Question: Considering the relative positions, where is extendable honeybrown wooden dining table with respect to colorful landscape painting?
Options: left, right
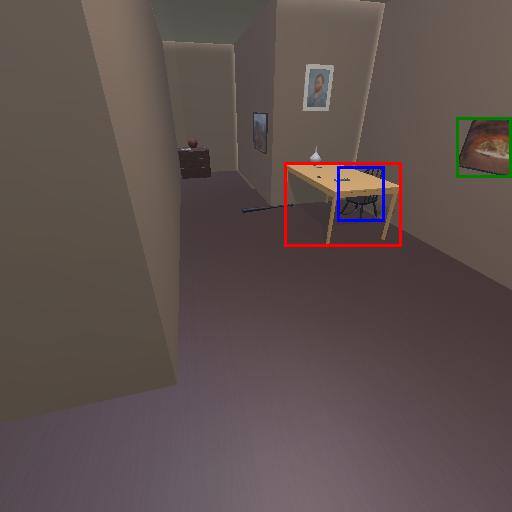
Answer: left